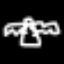
Label: angel